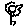
Label: flower